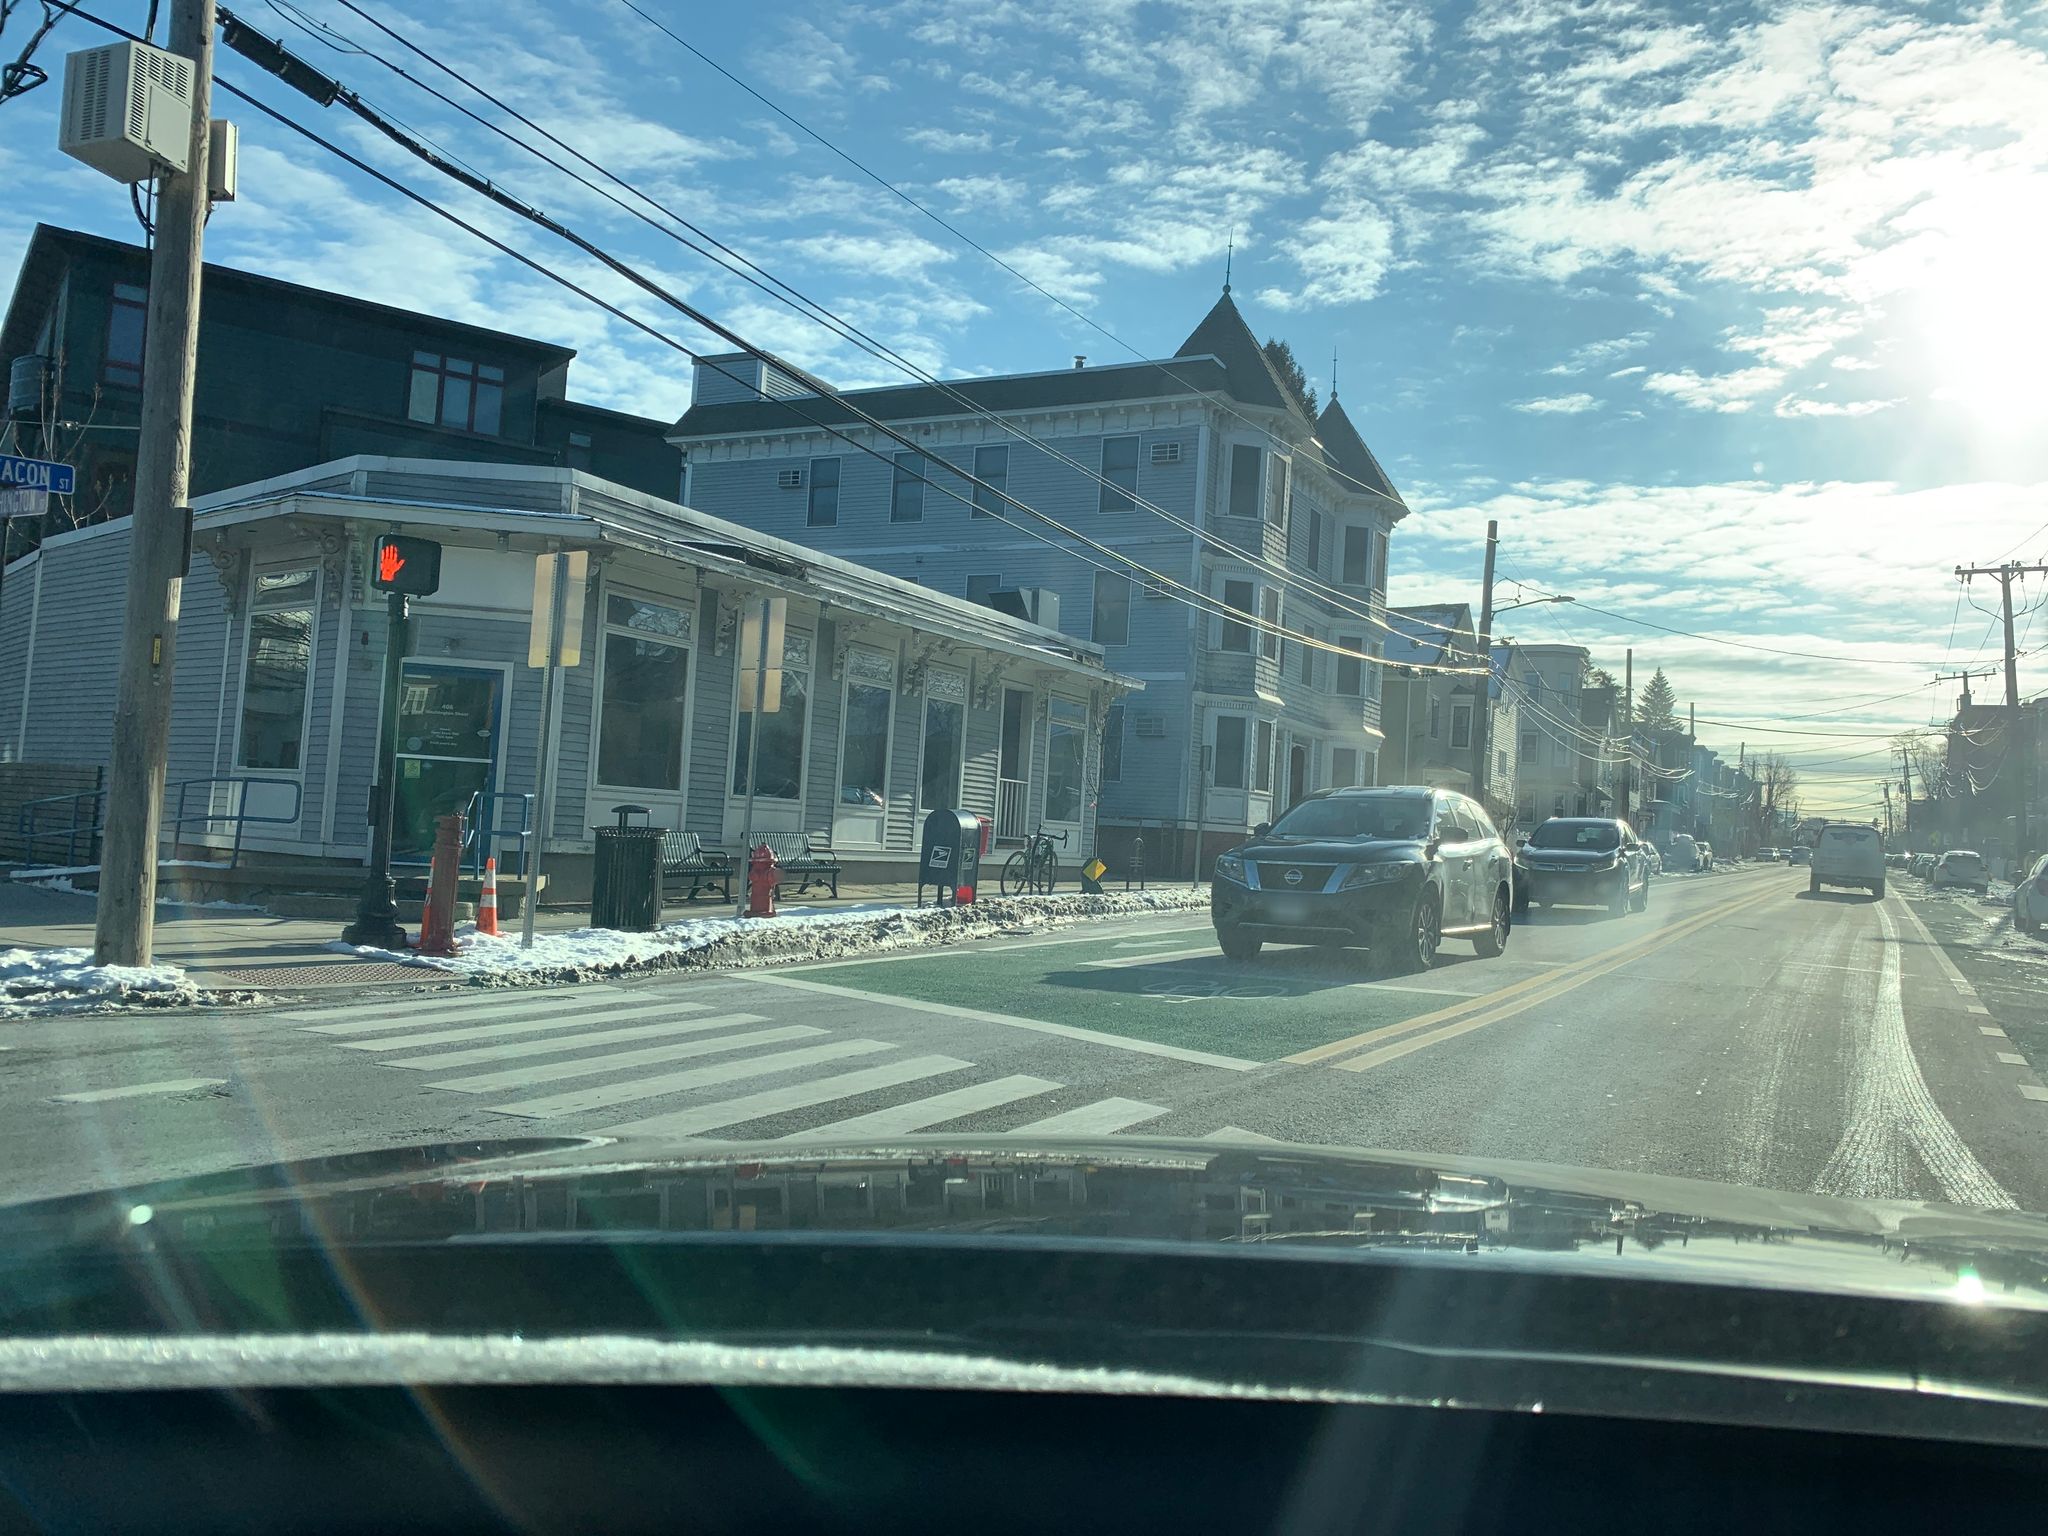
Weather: clear
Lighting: day
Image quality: good
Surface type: driving surface
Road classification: footway
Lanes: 2
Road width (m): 18.3
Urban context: urban centre
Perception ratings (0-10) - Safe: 4.75, Lively: 4.72, Beautiful: 2.63, Boring: 1.41, Depressing: 5.88, Wealthy: 2.67